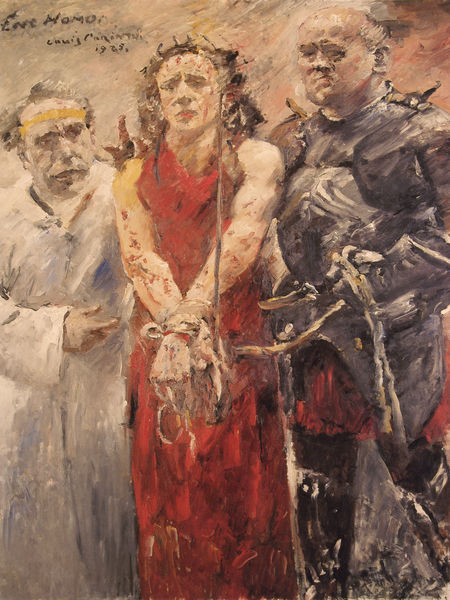
Titel: Ecce Homo
Künstler: Lovis Corinth
Standort: Basel
Institution: Kunstmuseum
Schlagwörter: dunkel, gemälde, gruppe, hand, haut, himmel, mann, nackt, weiß, aquarell, gelb, impressionismus, braun, finger, frau, grau, hell, kleid, männer, orange, pastell, schwarz, zeichnung, ölbild, blick, rot, beige, expressionismus, alt, dix, arm, arme, band, gesicht, messer, stirnband, trauer, hände, signatur, öl, pastos, geistlicher, gewand, gold, haare, mantel, strick, drei, personen, krone, engel, beine, fesseln, schrift, datierung, kette, ausdruck, haarband, angst, gewalt, krieg, papst, soldaten, datum, glatze, mimik, jahreszahl, blut, corinth, lovis, glaube, kreuz, seil, festnahme, gefahr, gefangen, gefangennahme, militär, uniform, waffen, soldat, strafe, klassische moderne, kittel, offizier, orden, stiefel, pilatus, arzt, kranz, ritter, rüstung, art, heiligenschein, pfarrer, christus, jesus, wunden, hölle, leid, leiden, schmerz, teufel, gefangene, dornen, general, klerus, wächter, ehebrecherin, spritzer, hänge, gefangener, kräftig, dornenkrone, doktor, bund, pater, fessel, wärter, rotes kleid, folter, passion, gefesselt, grausam, golgatha, schmerzensmann, kreuzweg, geisselung, ecce homo, fesselung, ecce, abgeführt, geknebelt, homo, schuldig, jeseus, jesusbild, mesizin, striemen, handfessel, esus, gegeißelt, fesslen, gebeißelt, 1925, 1928, feseeln, soldat geiselnahme